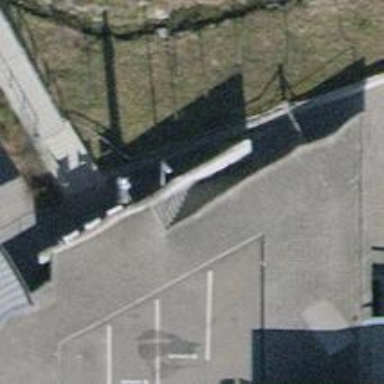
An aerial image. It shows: Metal steps along the road.